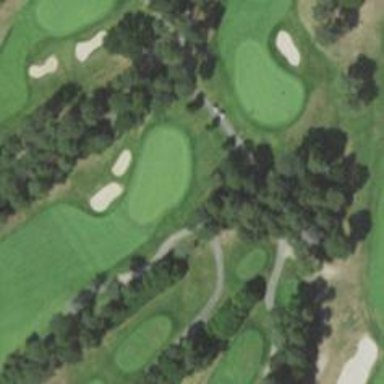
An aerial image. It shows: Golf hole.